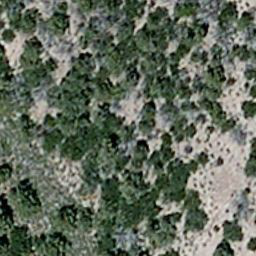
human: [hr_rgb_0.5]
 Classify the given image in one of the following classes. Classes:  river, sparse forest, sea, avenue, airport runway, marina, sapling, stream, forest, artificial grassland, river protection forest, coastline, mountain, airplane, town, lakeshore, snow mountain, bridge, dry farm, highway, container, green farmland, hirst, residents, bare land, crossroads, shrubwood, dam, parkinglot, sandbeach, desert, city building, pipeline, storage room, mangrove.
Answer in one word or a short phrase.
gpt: sparse forest